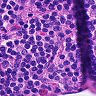
Metastatic tissue present: no